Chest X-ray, PA view. Patient: 12 years old, sex M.
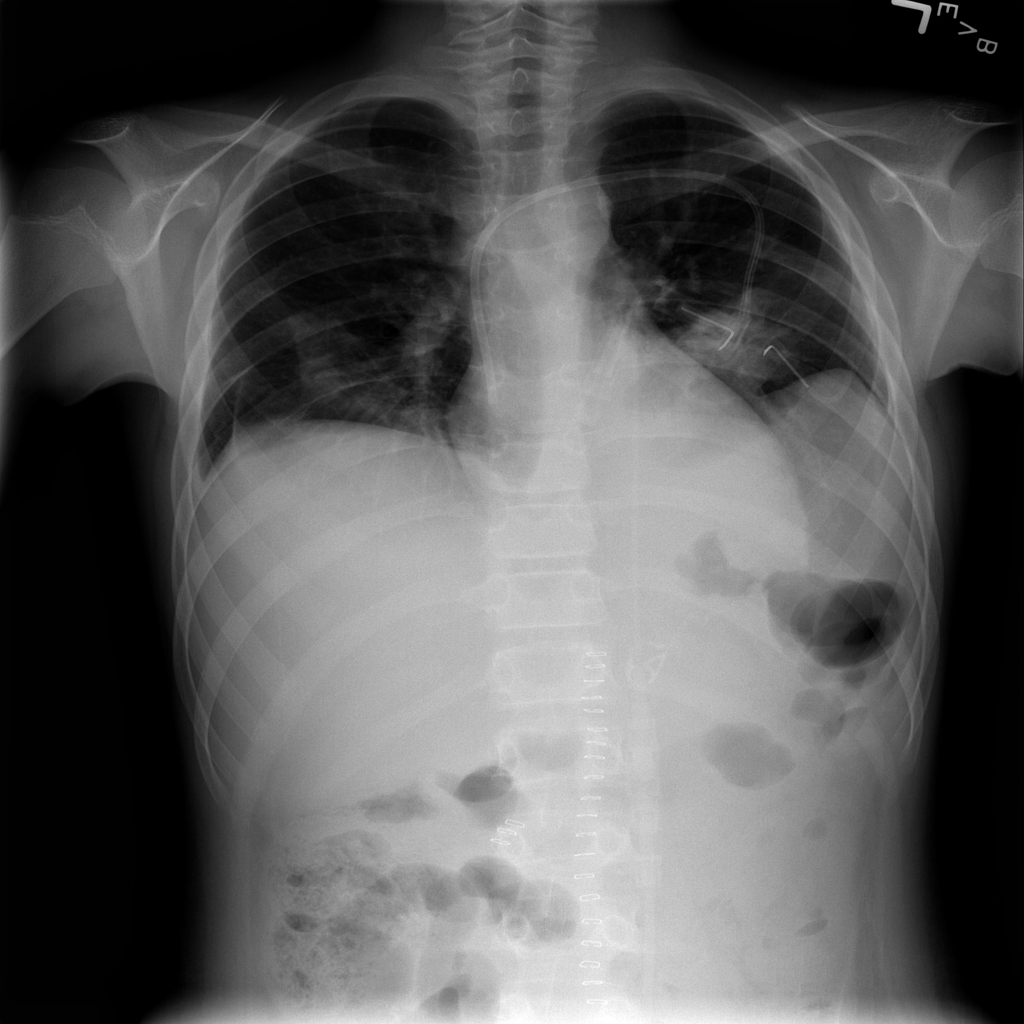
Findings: Atelectasis, Infiltration, Mass